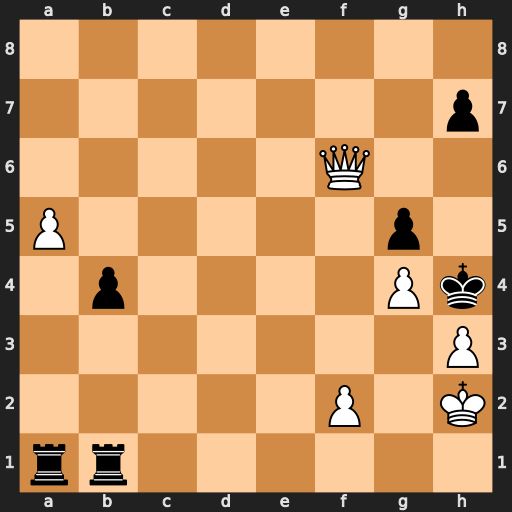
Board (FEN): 8/7p/5Q2/P5p1/1p4Pk/7P/5P1K/rr6
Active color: w
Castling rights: -
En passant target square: -
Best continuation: Qh6#